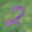
Label: 2